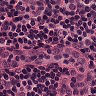
Metastatic tissue present: no